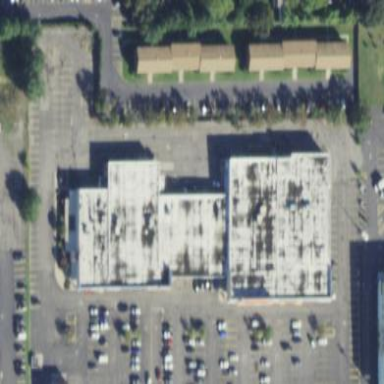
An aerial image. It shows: Retail building.